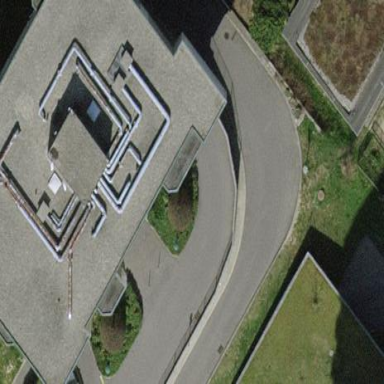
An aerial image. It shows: Building with apartments and flat roof.